高二 · 代数
在下列各函数中，最小值等于 2 的函数是 ( )
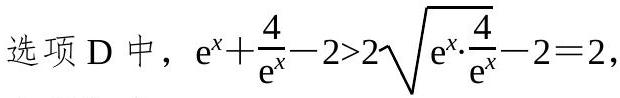
A. $y=x+\frac{1}{x}$
B. $y=\cos x+\frac{1}{\cos x}\left(0<x<\frac{\pi}{2}\right)$
C. $y=\frac{x^{2}+3}{\sqrt{x^{2}+2}}$
D. $y=\mathrm{e}^{\mathrm{x}}+\frac{4}{\mathrm{e}^{\mathrm{x}}-2}$
答案: D
解析: 解析 选项 A 中, $x>0$ 时, $y \geqslant 2, x<0$ 时, $y \leqslant-2$;

选项 $\mathrm{B}$ 中, $\cos x \neq 1$, 故最小值不等于 2 ;

选项 C 中, $\frac{x^{2}+3}{\sqrt{x^{2}+2}}=\frac{x^{2}+2+1}{\sqrt{x^{2}+2}}=\sqrt{x^{2}+2}+\frac{1}{\sqrt{x^{2}+2}}$,

当 $x=0$ 时, $y_{\text {min }}=\frac{3 \sqrt{2}}{2}$.

当且仅当 $\mathrm{e}^{\mathrm{x}}=2$,

即 $x=\ln 2$ 时, $y_{\text {min }}=2$, 适合.